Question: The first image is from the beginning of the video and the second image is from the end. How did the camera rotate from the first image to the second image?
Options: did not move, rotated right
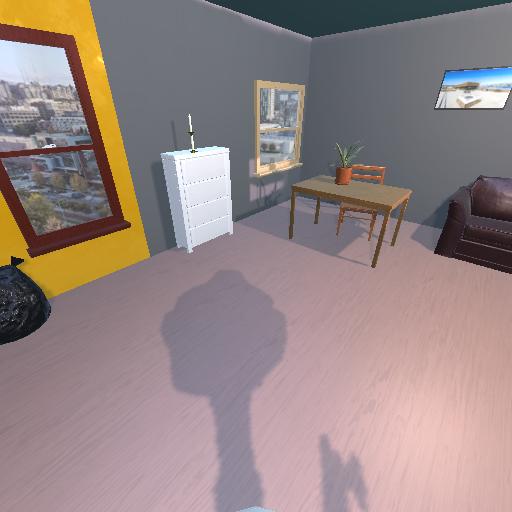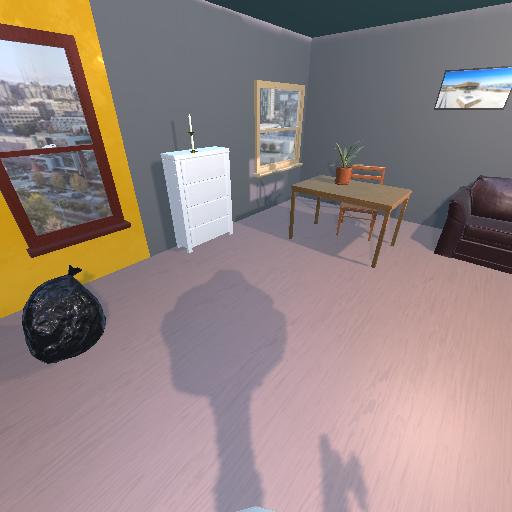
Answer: did not move